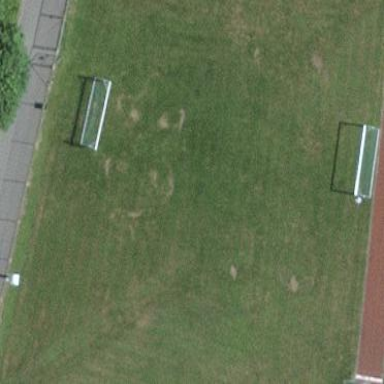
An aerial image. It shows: Pitch for leisure activities.